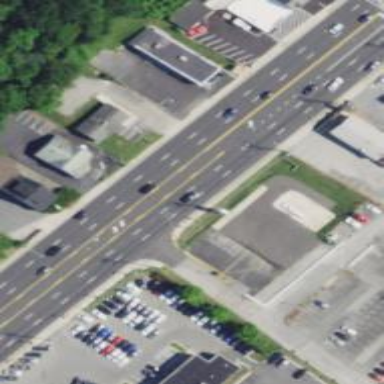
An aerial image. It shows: Unmarked crossing on the road.